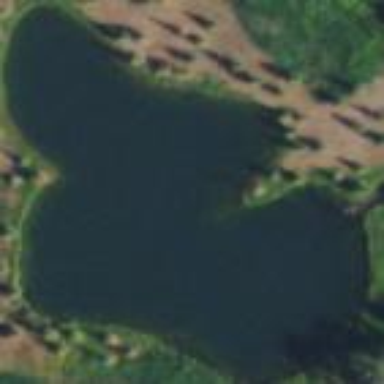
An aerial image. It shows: Serene lake.